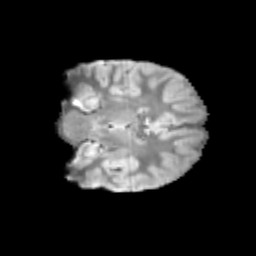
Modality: T2w
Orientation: coronal
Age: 9
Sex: male
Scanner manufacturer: siemens
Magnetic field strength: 3 T
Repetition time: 3.8 s
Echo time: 0.07 s